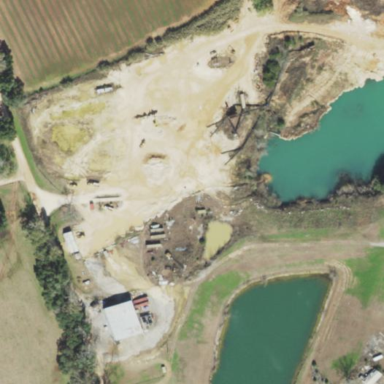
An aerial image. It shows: Brownfield site.